Aerial crown-view tile of a tropical tree (Barro Colorado Island, Panama), acquired 20250217:
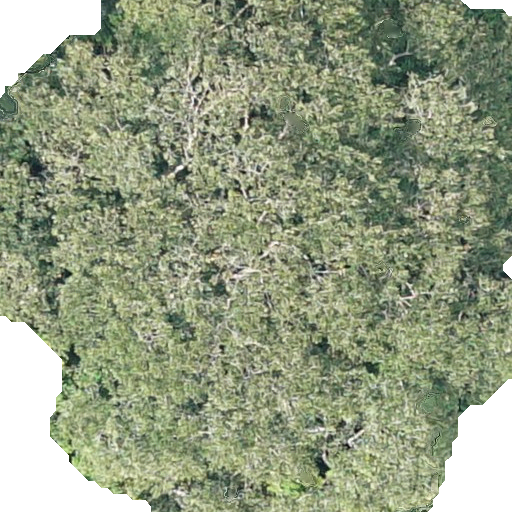
Species: Dipteryx oleifera
GBIF accepted scientific name: Dipteryx oleifera
Crown area: 455.963 m²